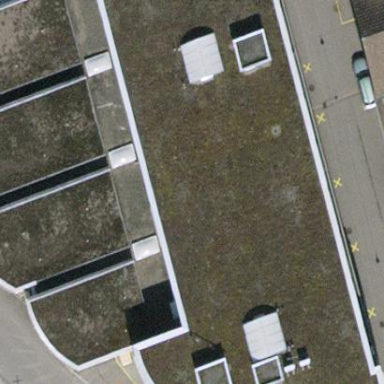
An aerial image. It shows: Office building with flat roof.